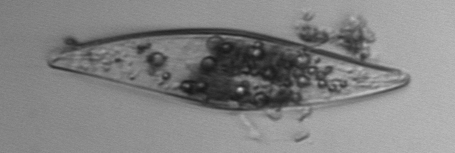
Label: Pleurosigma